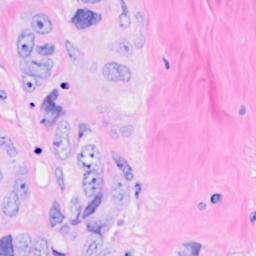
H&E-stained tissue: Breast